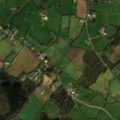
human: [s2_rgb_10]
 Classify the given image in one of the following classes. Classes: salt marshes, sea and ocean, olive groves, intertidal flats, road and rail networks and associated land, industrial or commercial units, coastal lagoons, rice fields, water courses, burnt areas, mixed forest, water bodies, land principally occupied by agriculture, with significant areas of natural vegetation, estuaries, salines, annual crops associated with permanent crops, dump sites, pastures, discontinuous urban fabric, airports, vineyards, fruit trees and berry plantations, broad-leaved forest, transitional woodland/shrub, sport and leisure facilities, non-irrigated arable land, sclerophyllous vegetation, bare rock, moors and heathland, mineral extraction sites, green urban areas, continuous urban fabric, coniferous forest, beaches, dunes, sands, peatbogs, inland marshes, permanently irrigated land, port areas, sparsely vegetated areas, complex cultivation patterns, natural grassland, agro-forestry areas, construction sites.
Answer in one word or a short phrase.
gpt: pastures, coniferous forest, transitional woodland/shrub